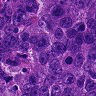
Metastatic tissue present: yes